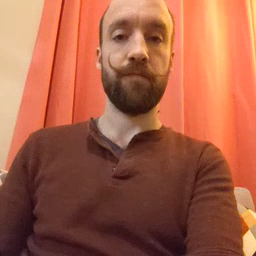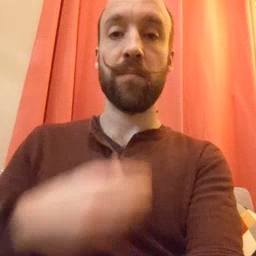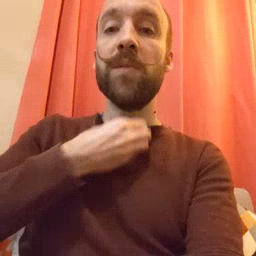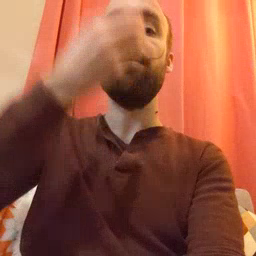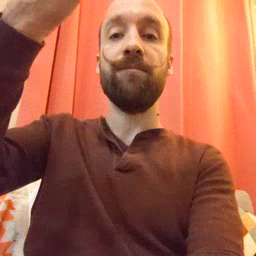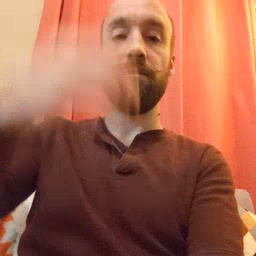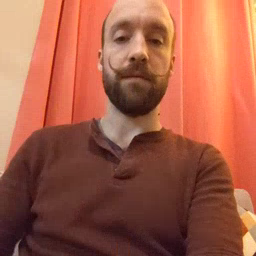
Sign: giraffe